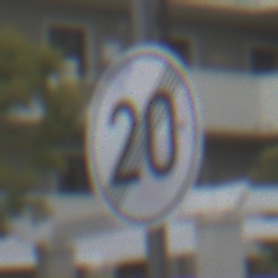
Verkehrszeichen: EndeGeschwindigkeit20
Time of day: Midday
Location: Outdoor (Urban)
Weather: Overcast
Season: NotSpecified
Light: Natural